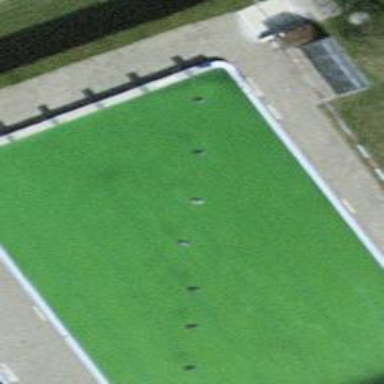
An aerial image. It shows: Swimming pool area designated for leisure and sports activities.